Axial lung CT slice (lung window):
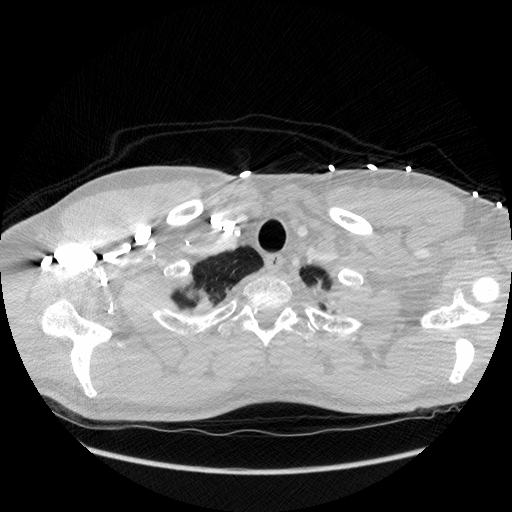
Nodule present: no